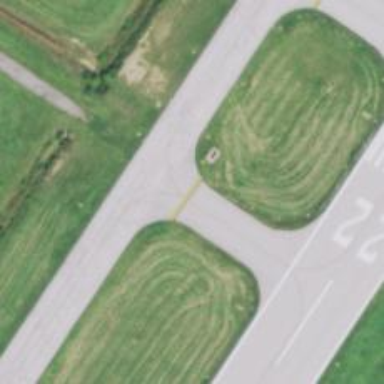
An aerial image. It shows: View of taxiway at the airport.